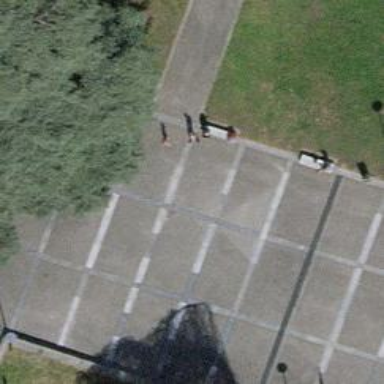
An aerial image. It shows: Footway made of concrete plates.